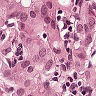
Metastatic tissue present: yes